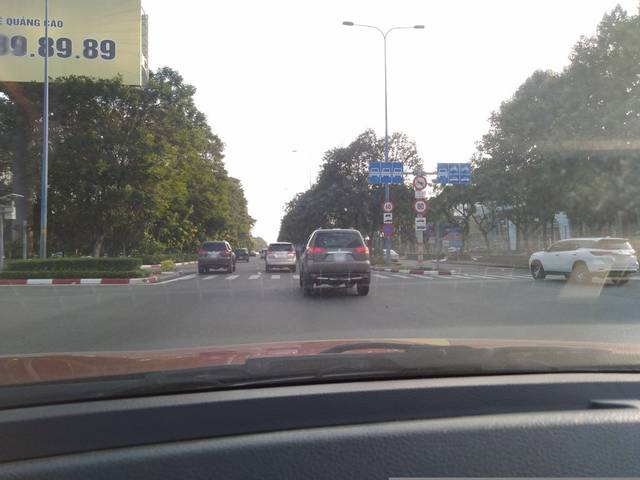
Region: Vietnam
Coordinates: 10.773, 106.723